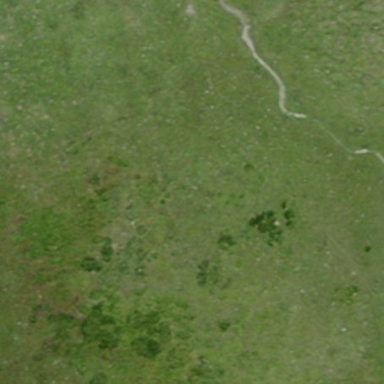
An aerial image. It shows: Bog wetland.